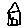
Label: house